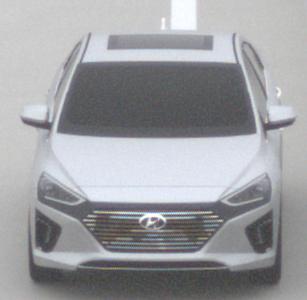
Make: Hyundai
Model: IONIQ Hybrid
Detailed model: IONIQ (AE) Hybrid
Model produced from: 2016/10
Model produced until: 2018/08
Doors: 5
Color: white
Road condition: dry road
Daytime: midday
Contrast: low contrast